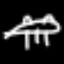
Label: frog